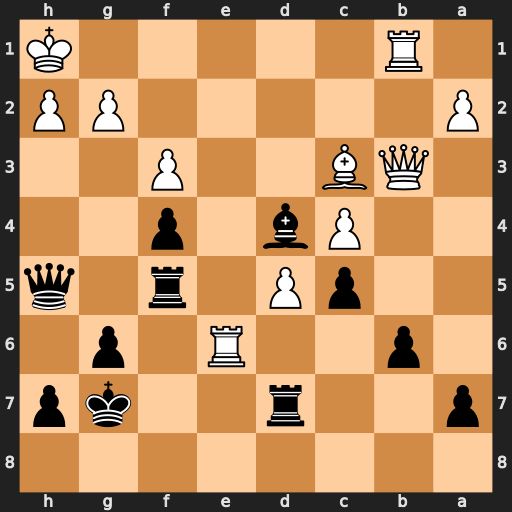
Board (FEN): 8/p2r2kp/1p2R1p1/2pP1r1q/2Pb1p2/1QB2P2/P5PP/1R5K
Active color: b
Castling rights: -
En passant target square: -
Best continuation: Qxh2+ Kxh2 Rh5#